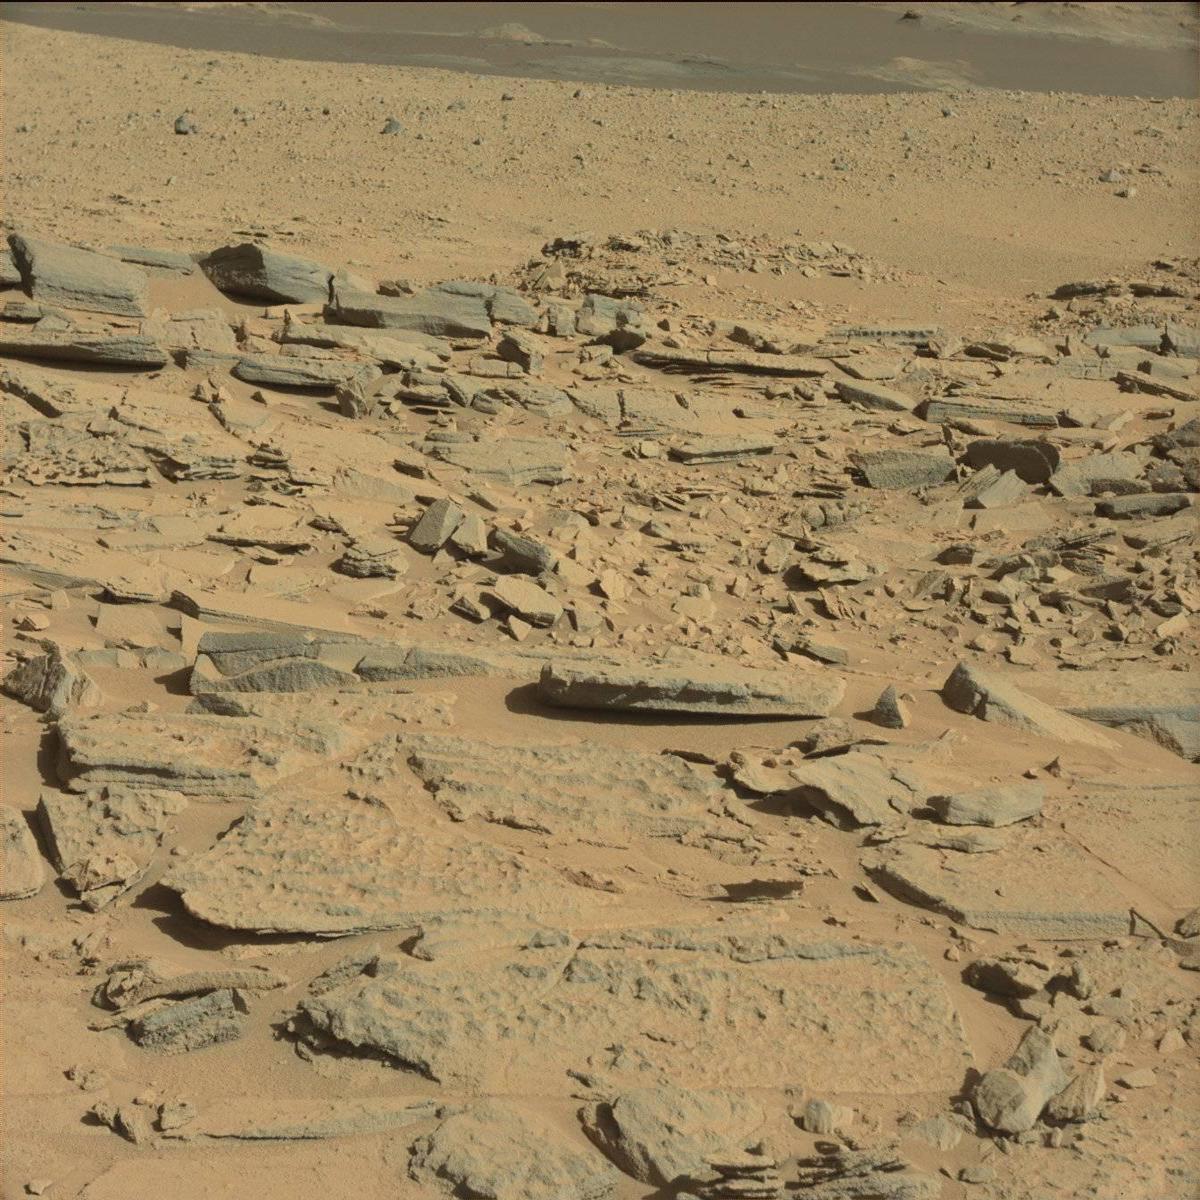
Terrain classes present: Bedrock, Ridge, Sand / Soil